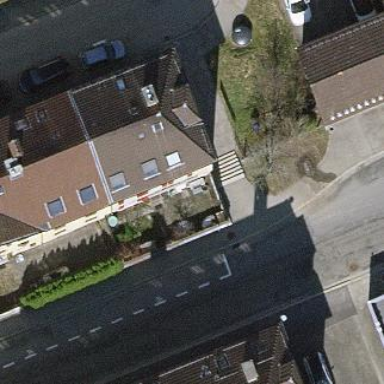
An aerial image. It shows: Apartments building with side-hipped roof shape.